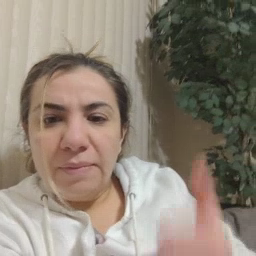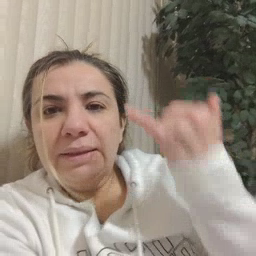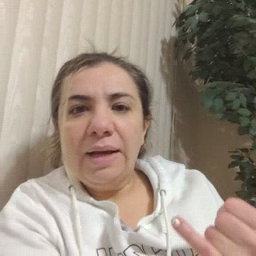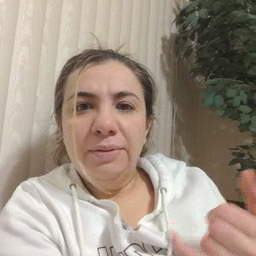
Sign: now